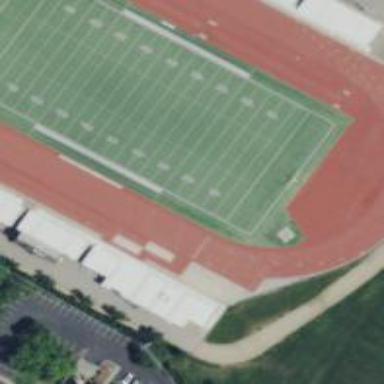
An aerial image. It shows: American football pitch.